Question: I've recently installed Windows 10 and being a programmer I was thinking maybe I can personalize Cortana a bit.
I've done what mdsn told me and I've tried to create an test project as simple as possible from which I can iterate.
I've looked over a lot of topics but I could not find my problem.
What I find weird is that I can find my commands inside Cortana but Cortana doesn't seem to trigger them inside my app. It just brings the Bing Search. :(
Here is the proof that my command was registered.

Here is the code:
'''
protected async override void OnLaunched(LaunchActivatedEventArgs e)
{
---------------------------
try
{
// Install the main VCD.
StorageFile vcdStorageFile =
await Package.Current.InstalledLocation.GetFileAsync(
@"TestCommands.xml");
await Windows.ApplicationModel.VoiceCommands.VoiceCommandDefinitionManager.
InstallCommandDefinitionsFromStorageFileAsync(vcdStorageFile);
}
catch (Exception ex)
{
System.Diagnostics.Debug.WriteLine("Installing Voice Commands Failed: " + ex.ToString());
}
}
protected override void OnActivated(IActivatedEventArgs e)
{
// Handle when app is launched by Cortana
if (e.Kind == ActivationKind.VoiceCommand)
{
System.Diagnostics.Debug.WriteLine("It worked!!!");
}
base.OnActivated(e);
}
'''
And the xml:
'''
<?xml version="1.0" encoding="utf-8" ?>
<VoiceCommands xmlns="http://schemas.microsoft.com/voicecommands/1.2">
<CommandSet xml:lang="en-us" Name="EatEverydayCommandSet_en-us">
<Example>Eat everyday</Example>
<Command Name="Eat_Every_Day">
<Example>Eat everyday</Example>
<ListenFor>Eat everyday</ListenFor>
<Feedback>Eating</Feedback>
<Navigate />
</Command>
</CommandSet>
</VoiceCommands>
'''
Also I looked and I have my region configured to United States and Language to English.
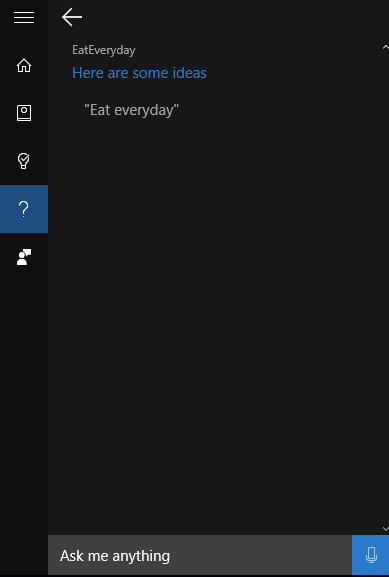
Answer: The code you've posted is right and with your code I can launch the app from Cortana. One possible reason that Cortana can't launch your app may be that you didn't set or element in your VCD file.
Although these two are optional child element of the CommandSet element. But they specify a user-friendly name for an app that a user can speak when giving a voice command. This is useful for apps with names that are long or are difficult to pronounce. If we don't set or element, uses need to use the app name with the voice command to execute in Cortana. For your case, according to the image you've posted, the complete command should be .
'EatEveryday' is not a word in English. It's hard for Cortana to recognize it. In most case, you command will be recognized as "eat everyday eat everyday". As there is no app registered in Cortana whose name is "eat" or "eat everyday", Cortana will bring Bing Search to search it.
To test the voice command you've registered, you can try to type "EatEveryday Eat everyday" in Cortana like following:
<URL>
This should be able to launch your app. And for better user experiences, I'd suggest you set the or element in your VCD file. For example, using following VCD file.
'''
<?xml version="1.0" encoding="utf-8" ?>
<VoiceCommands xmlns="http://schemas.microsoft.com/voicecommands/1.2">
<CommandSet xml:lang="en-us" Name="EatEverydayCommandSet_en-us">
<CommandPrefix>Eat Application</CommandPrefix>
<Example>Eat everyday</Example>
<Command Name="Eat_Every_Day">
<Example>Eat everyday</Example>
<ListenFor>Eat everyday</ListenFor>
<Feedback>Eating</Feedback>
<Navigate />
</Command>
</CommandSet>
</VoiceCommands>
'''
And then using the command "eat application eat everyday" to launch the app.